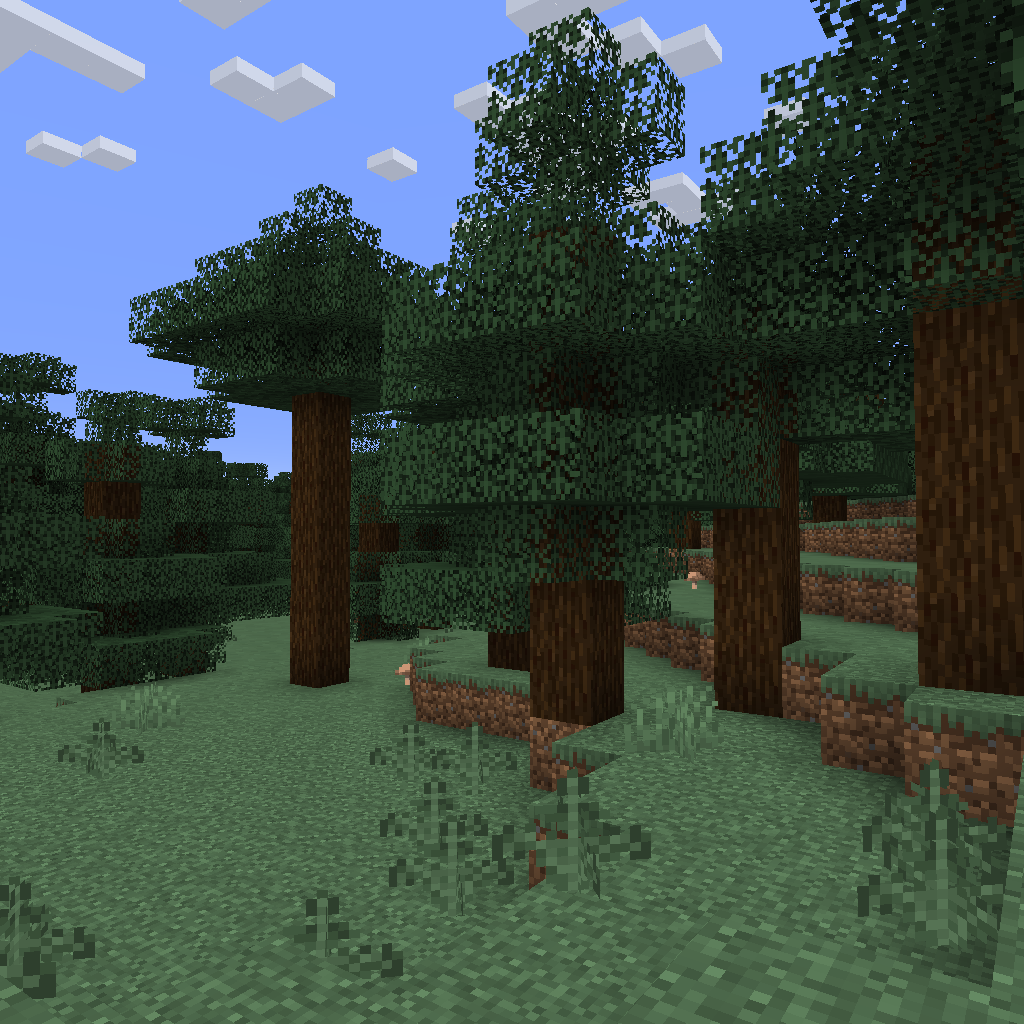
taiga trees on ground